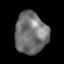
Tissue: lung
Cell type: Others
Senescence score: 0.2267
Nuclear area (px): 1319
Mean DAPI intensity: 114.083